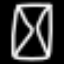
Label: hourglass